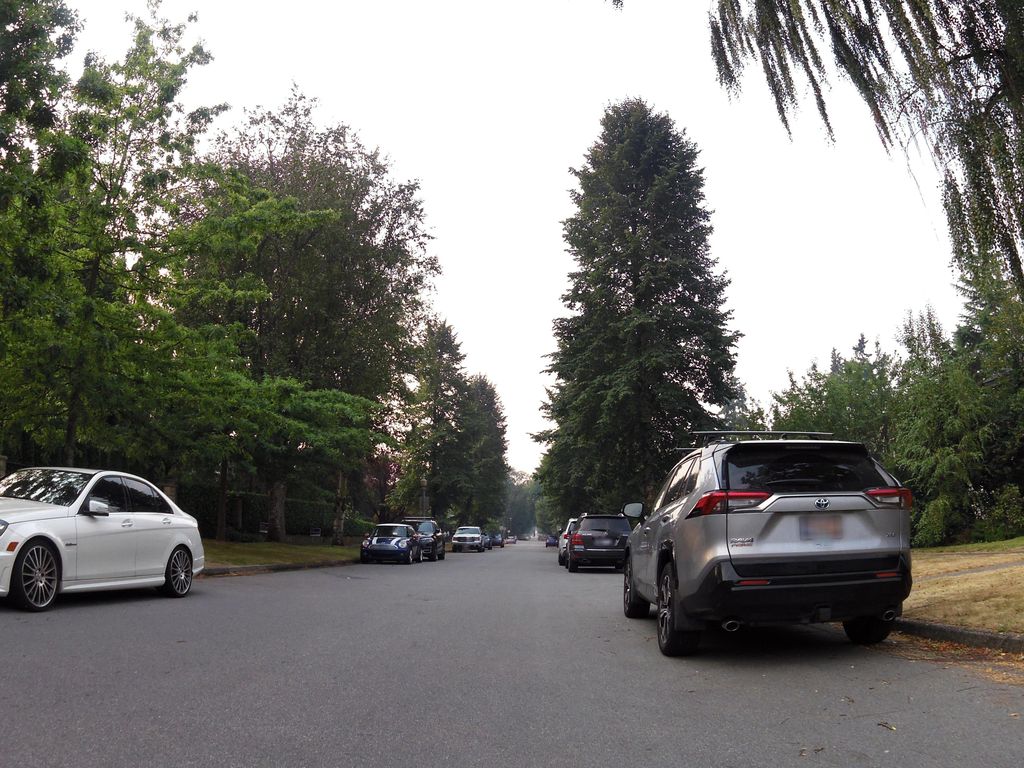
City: vancouver